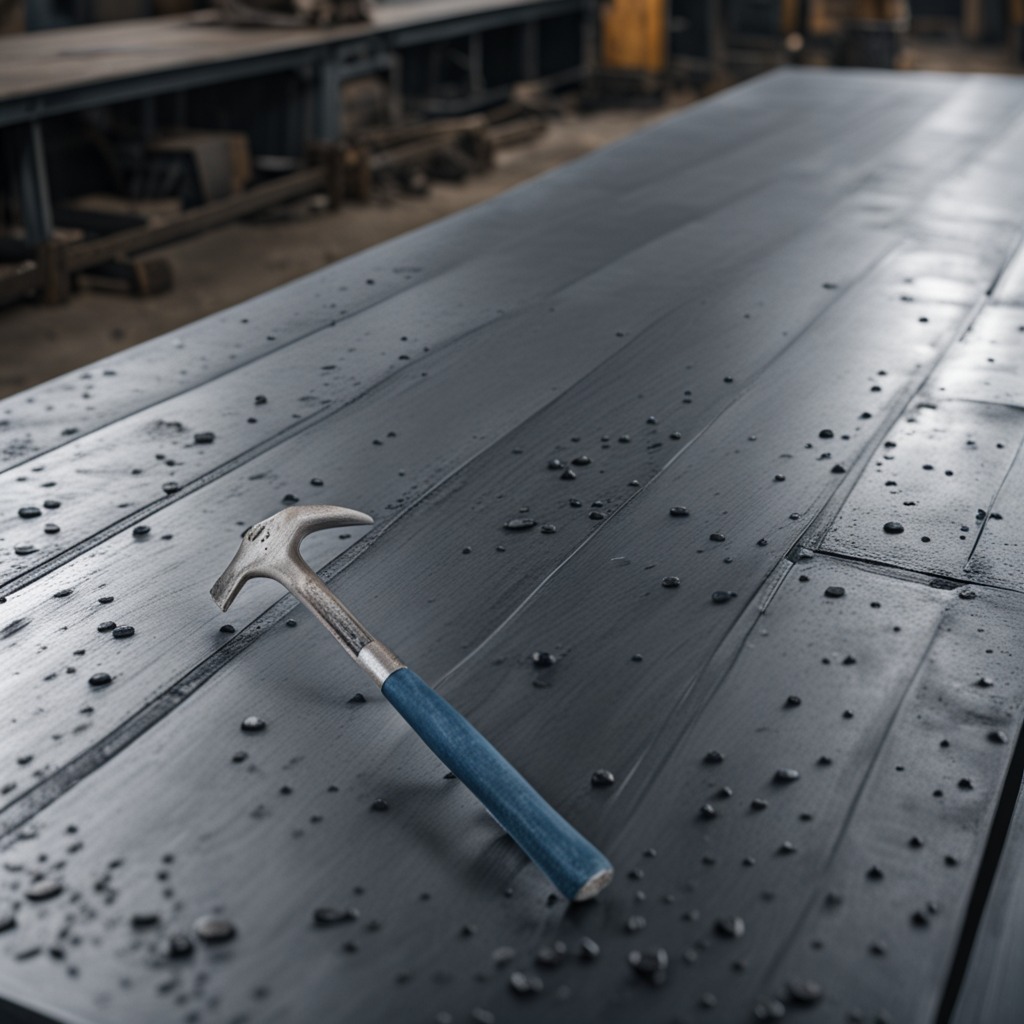
A hammer is lying on the cold steel table in a mining workshop.